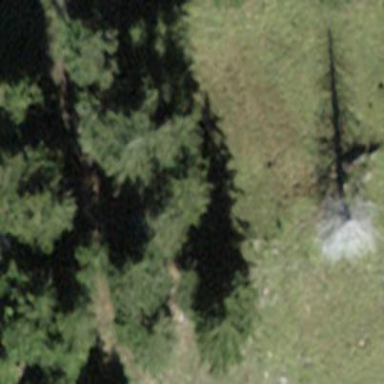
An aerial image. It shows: Forest area.